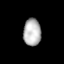
Tissue: lung
Cell type: Epithelial cells
Senescence score: 0.2127
Nuclear area (px): 472
Mean DAPI intensity: 179.644